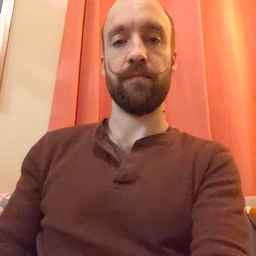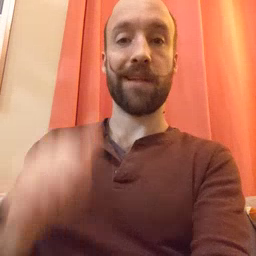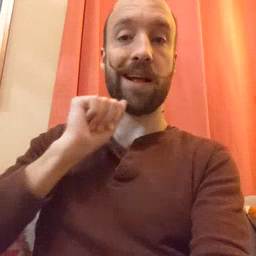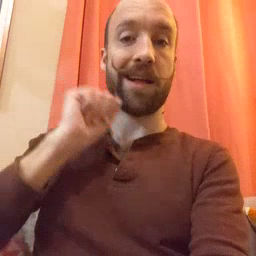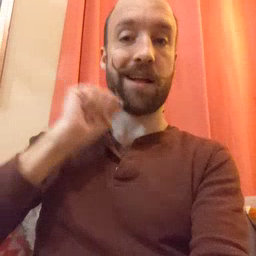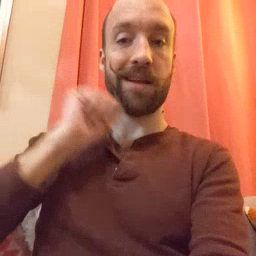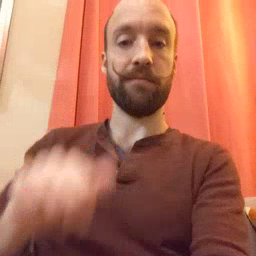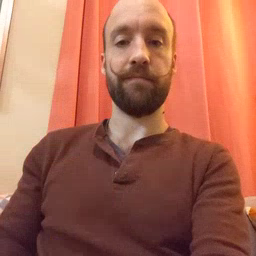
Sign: aunt